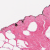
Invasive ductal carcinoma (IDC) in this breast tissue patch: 0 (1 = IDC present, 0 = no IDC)